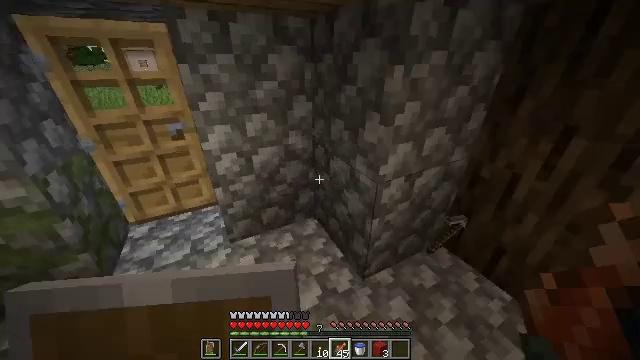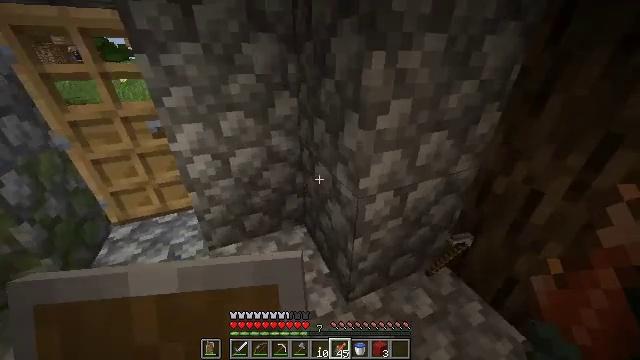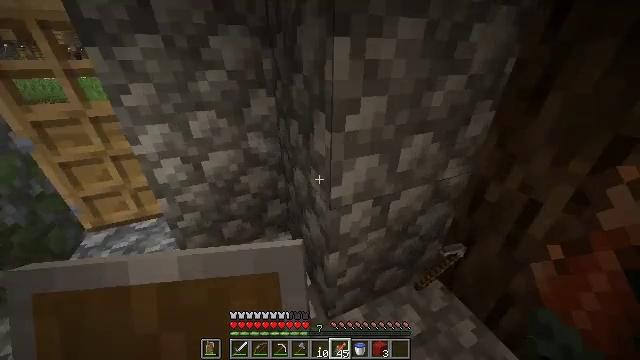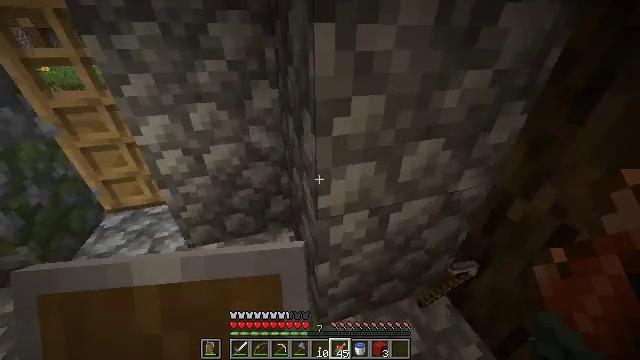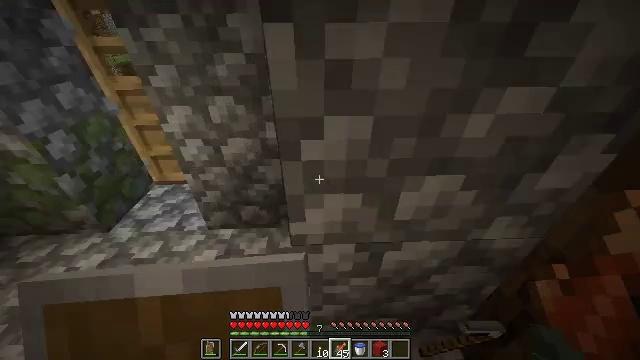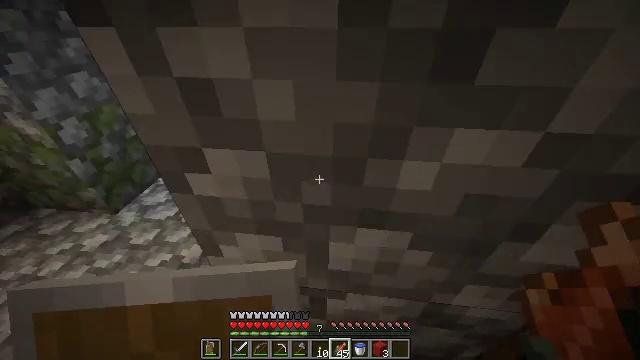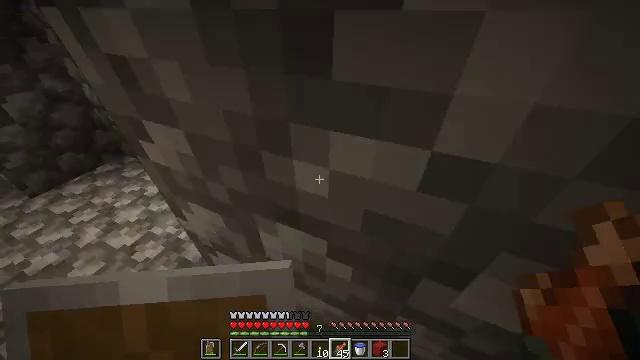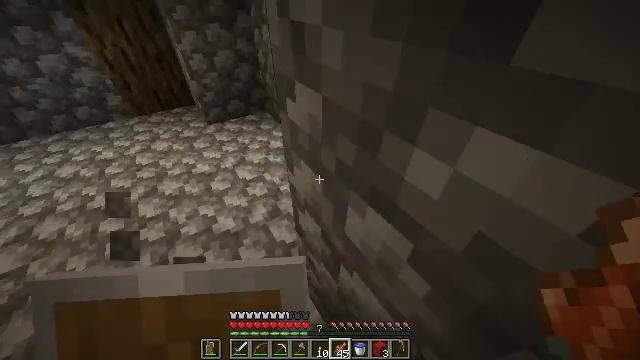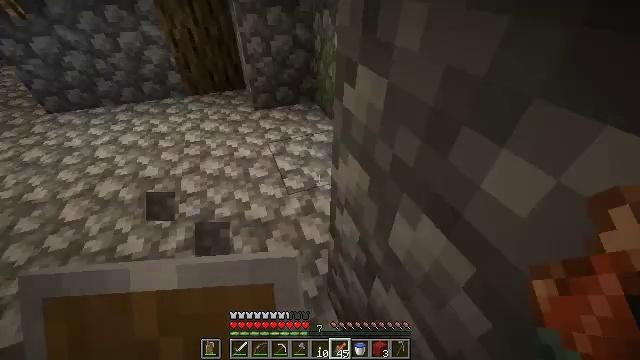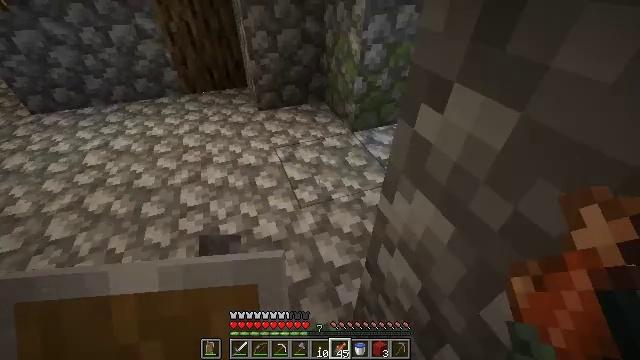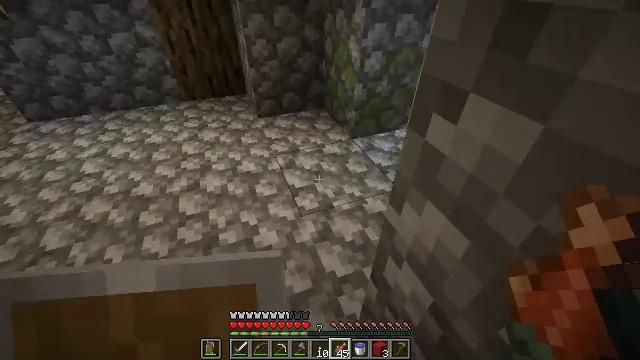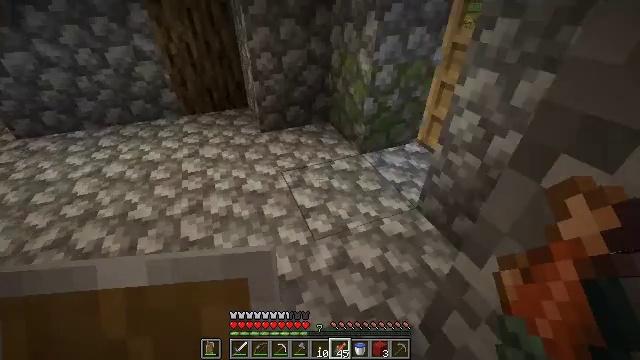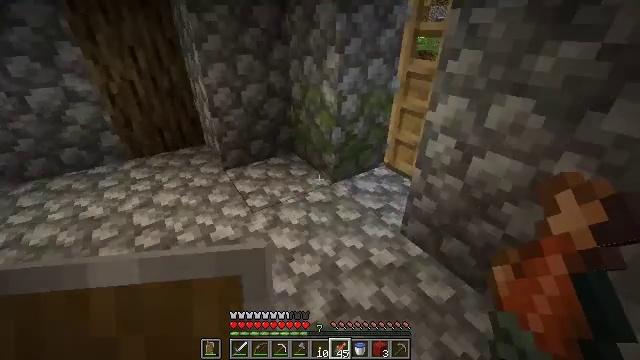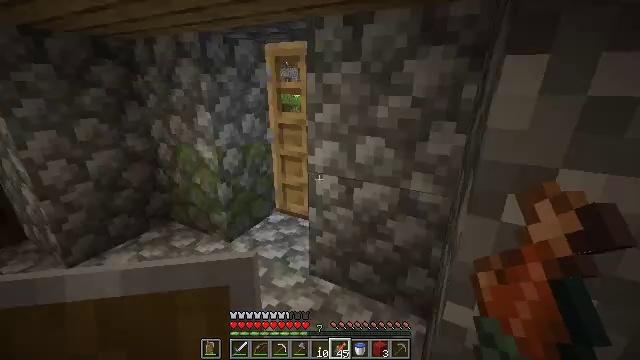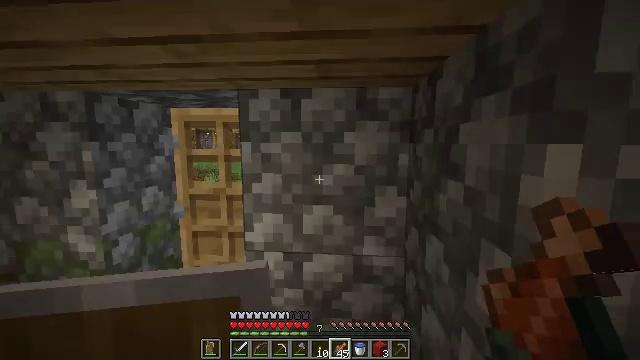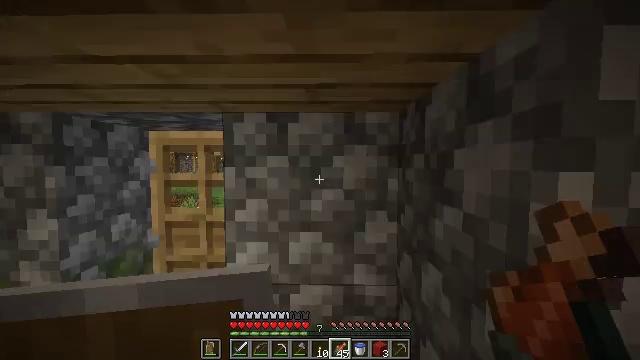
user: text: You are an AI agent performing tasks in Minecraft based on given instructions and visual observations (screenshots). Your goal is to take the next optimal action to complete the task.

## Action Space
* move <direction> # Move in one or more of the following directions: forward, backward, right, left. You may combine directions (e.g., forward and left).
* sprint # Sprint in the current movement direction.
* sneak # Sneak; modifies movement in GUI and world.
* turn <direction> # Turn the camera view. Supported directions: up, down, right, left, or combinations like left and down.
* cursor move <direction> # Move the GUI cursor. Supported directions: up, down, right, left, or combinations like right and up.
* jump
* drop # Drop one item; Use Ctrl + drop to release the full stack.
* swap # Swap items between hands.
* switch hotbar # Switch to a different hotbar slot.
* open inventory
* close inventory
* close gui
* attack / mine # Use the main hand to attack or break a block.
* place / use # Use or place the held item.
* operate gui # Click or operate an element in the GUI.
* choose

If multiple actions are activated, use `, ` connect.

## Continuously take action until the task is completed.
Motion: motion action
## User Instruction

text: Combine materials in a crafting table to craft a light gray bed.
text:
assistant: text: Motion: move forward and move right, turn left and down
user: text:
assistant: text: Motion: move forward and move right
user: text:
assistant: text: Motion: move forward and move right, turn left and down
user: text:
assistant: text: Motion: move forward and move right, turn left and down
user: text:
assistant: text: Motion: move forward and move right, turn left and down
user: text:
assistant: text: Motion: move forward and move right, turn left and down
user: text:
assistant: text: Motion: move forward, turn left and down
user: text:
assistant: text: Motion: move forward and move left, turn left
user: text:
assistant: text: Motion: move forward and move left
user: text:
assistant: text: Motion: move forward and move left, turn up
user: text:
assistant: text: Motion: move forward and move left, turn right and up
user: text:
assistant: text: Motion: move forward and move left, turn right and up
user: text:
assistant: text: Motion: move forward and move left, turn right and up
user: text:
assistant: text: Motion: move forward, turn right and up
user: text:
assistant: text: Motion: move forward, turn right and up
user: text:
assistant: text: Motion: move forward
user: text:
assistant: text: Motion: move forward
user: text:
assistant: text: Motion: move forward and move left
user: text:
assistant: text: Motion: move forward and move left
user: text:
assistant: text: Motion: move forward and move left, turn left
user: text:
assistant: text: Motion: move forward and move left, turn left and down
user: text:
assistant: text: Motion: move forward and move left, turn left
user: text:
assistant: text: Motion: move forward and move left
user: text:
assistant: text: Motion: move forward, use / place
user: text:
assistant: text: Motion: move forward, use / place
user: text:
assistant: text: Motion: move forward
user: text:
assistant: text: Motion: move forward, turn right and up
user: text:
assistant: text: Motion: move forward, turn right and up
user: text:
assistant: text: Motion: move forward, turn right and up
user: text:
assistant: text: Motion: move forward